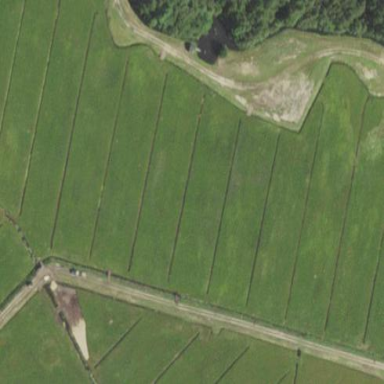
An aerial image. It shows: Farmland next to wetland area.